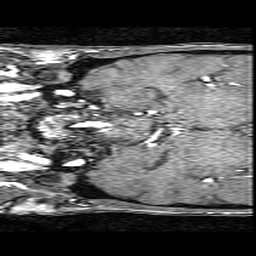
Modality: angio
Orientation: coronal
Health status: ill
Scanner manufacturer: philips
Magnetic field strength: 3 T
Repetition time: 0.01819 s
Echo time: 0.003378 s